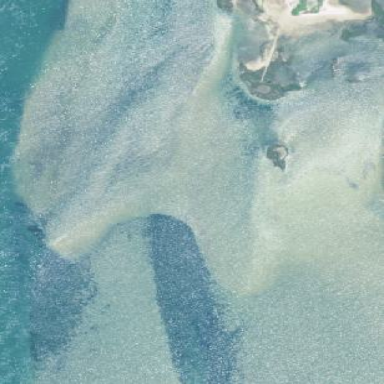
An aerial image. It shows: Shoal with sandy surface.